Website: walmart
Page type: cart
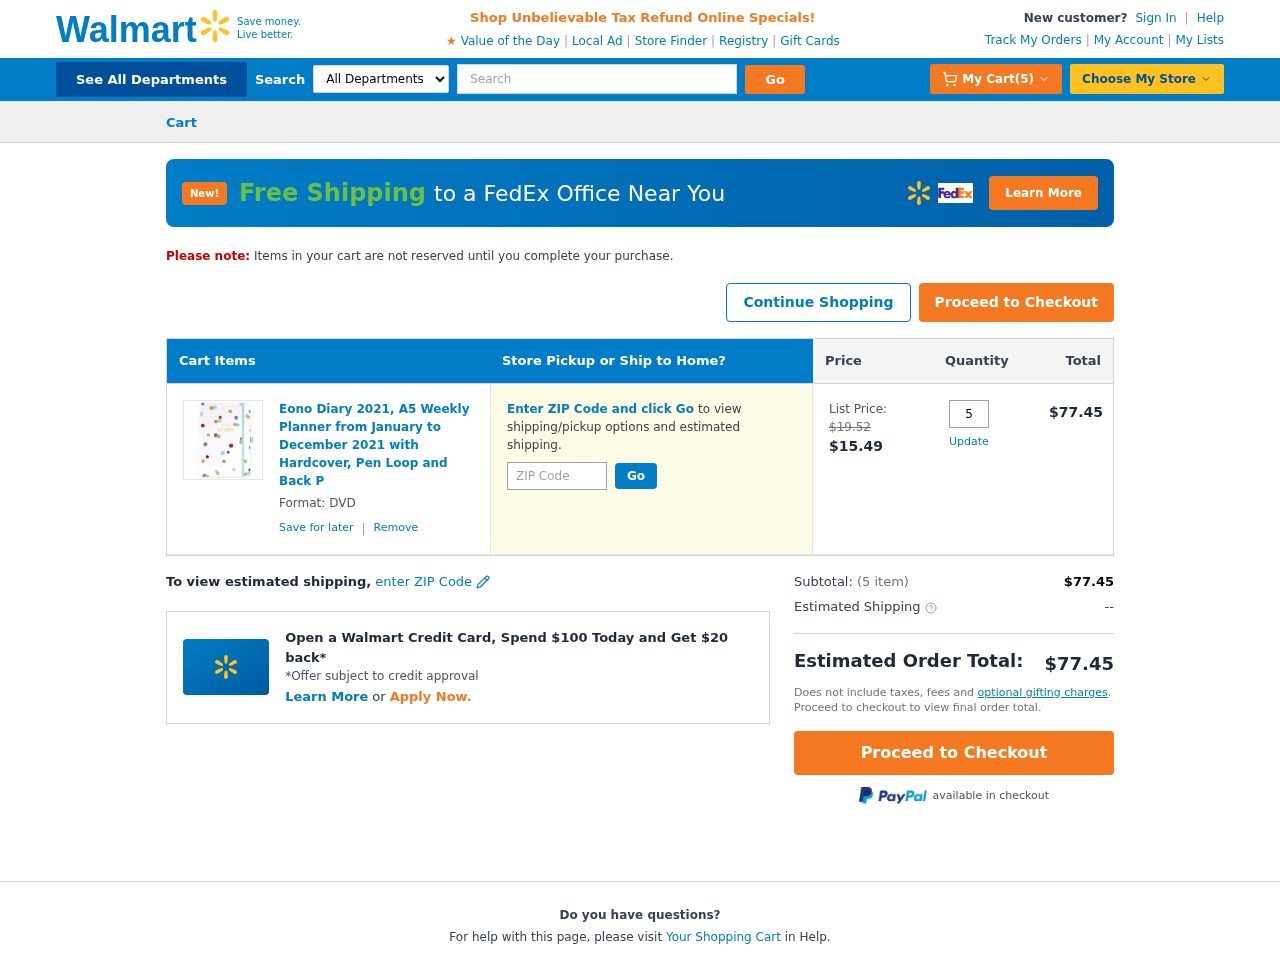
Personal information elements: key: PII_POSTCODE
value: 75673
Product elements: key: PRODUCT1_NAME
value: Eono Diary 2021, A5 Weekly Planner from January to December 2021 with Hardcover, Pen Loop and Back P
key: PRODUCT1_PRICE
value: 15.49
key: PRODUCT1_QUANTITY
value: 5
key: PRODUCT1_ORIGINAL_PRICE
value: $19.52
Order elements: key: ORDER_NUM_ITEMS
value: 5
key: ORDER_SUBTOTAL
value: $77.45
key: ORDER_TOTAL
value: $77.45
Search elements: key: HEADER_SEARCH
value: Search